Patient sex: M
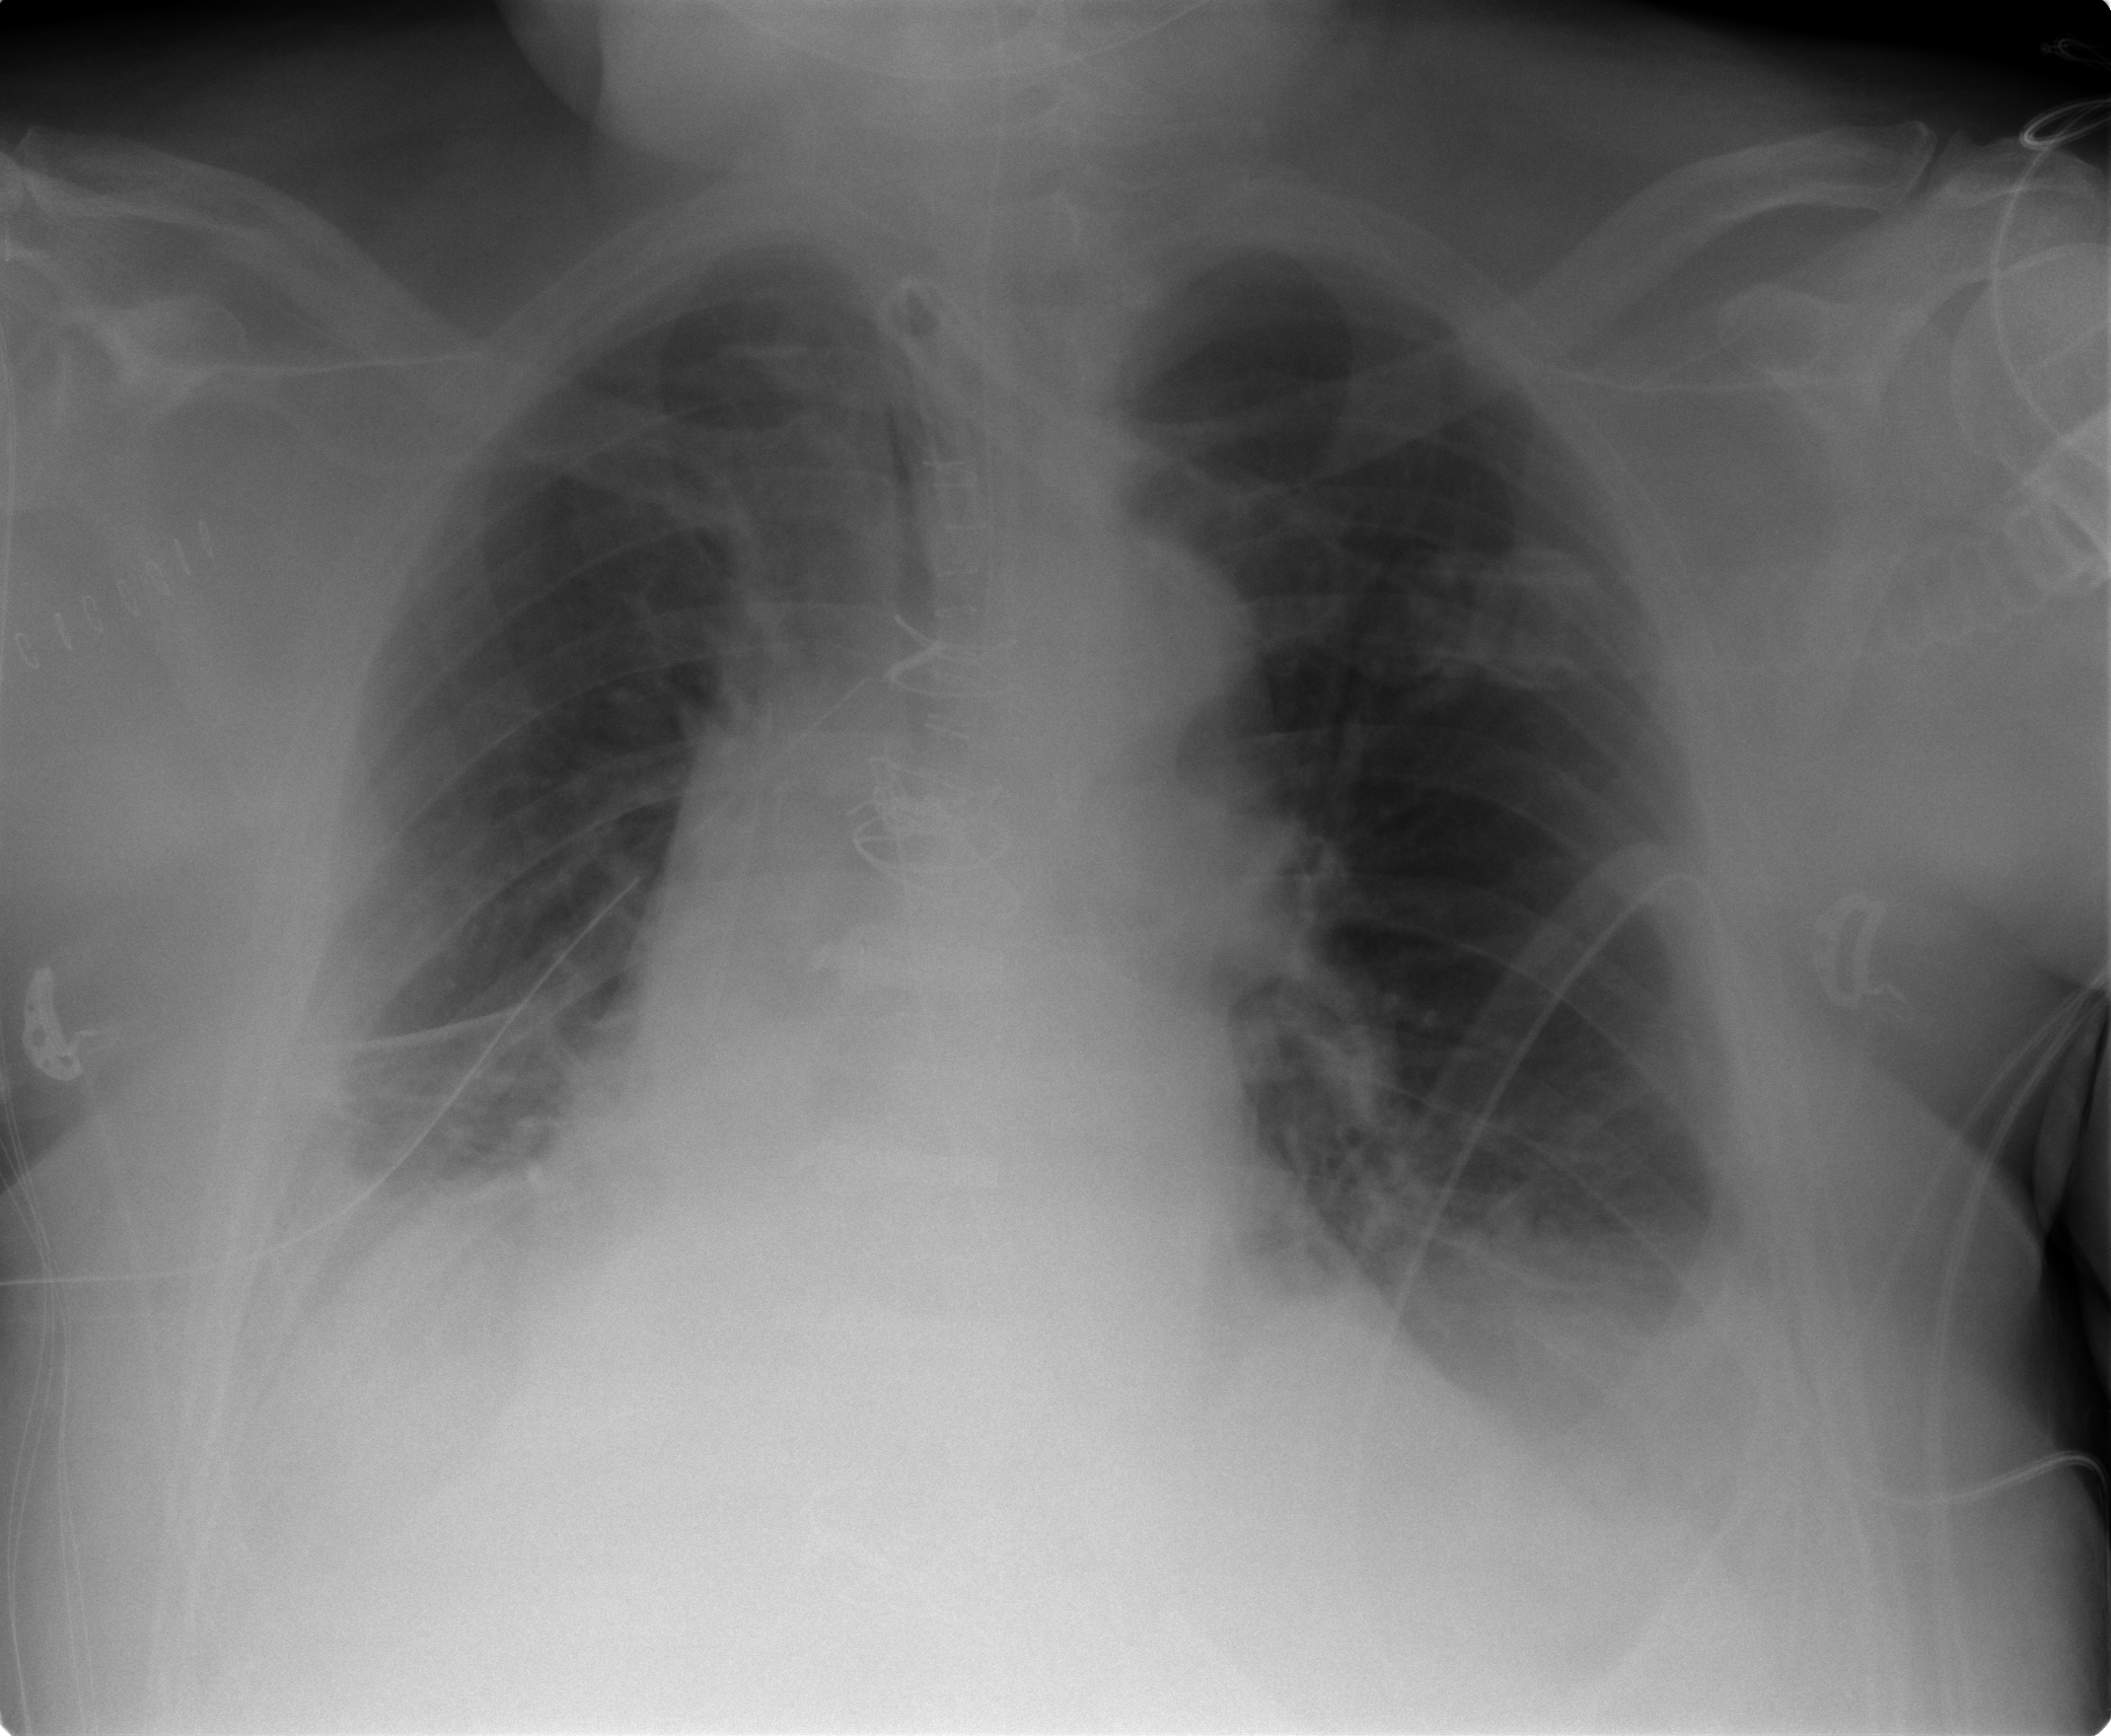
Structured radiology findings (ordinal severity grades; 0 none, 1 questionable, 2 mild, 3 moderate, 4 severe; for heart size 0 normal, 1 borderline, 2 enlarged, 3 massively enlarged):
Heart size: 2
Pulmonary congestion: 2
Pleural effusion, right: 2
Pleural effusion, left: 2
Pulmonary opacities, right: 0
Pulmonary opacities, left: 0
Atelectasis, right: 2
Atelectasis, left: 2